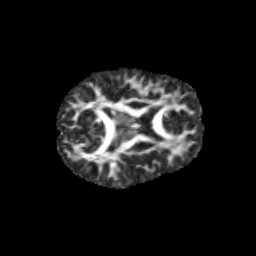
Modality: FA
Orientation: axial
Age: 9
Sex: male
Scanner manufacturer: siemens
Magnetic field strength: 3 T
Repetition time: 3.8 s
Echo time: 0.07 s